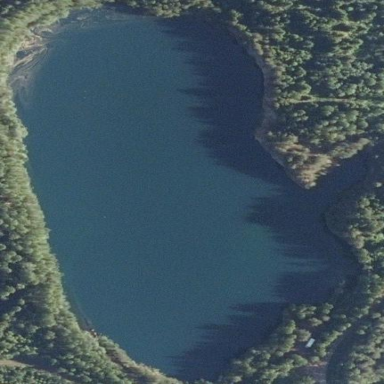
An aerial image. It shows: Pond with natural water.